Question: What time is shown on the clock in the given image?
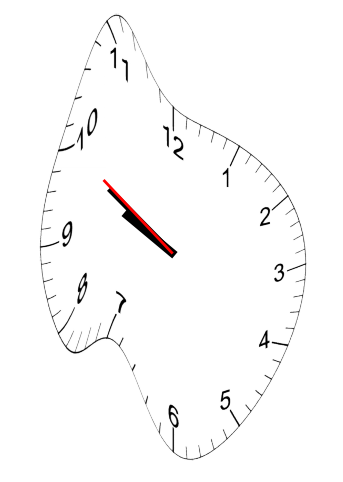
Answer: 09:49:50